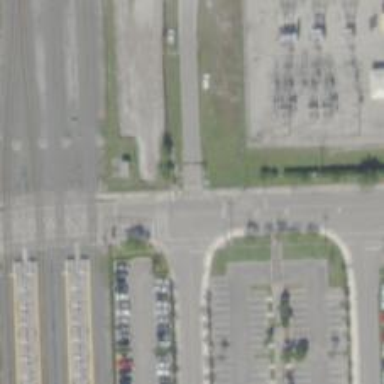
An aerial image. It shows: Crossing with marked lines on the road.